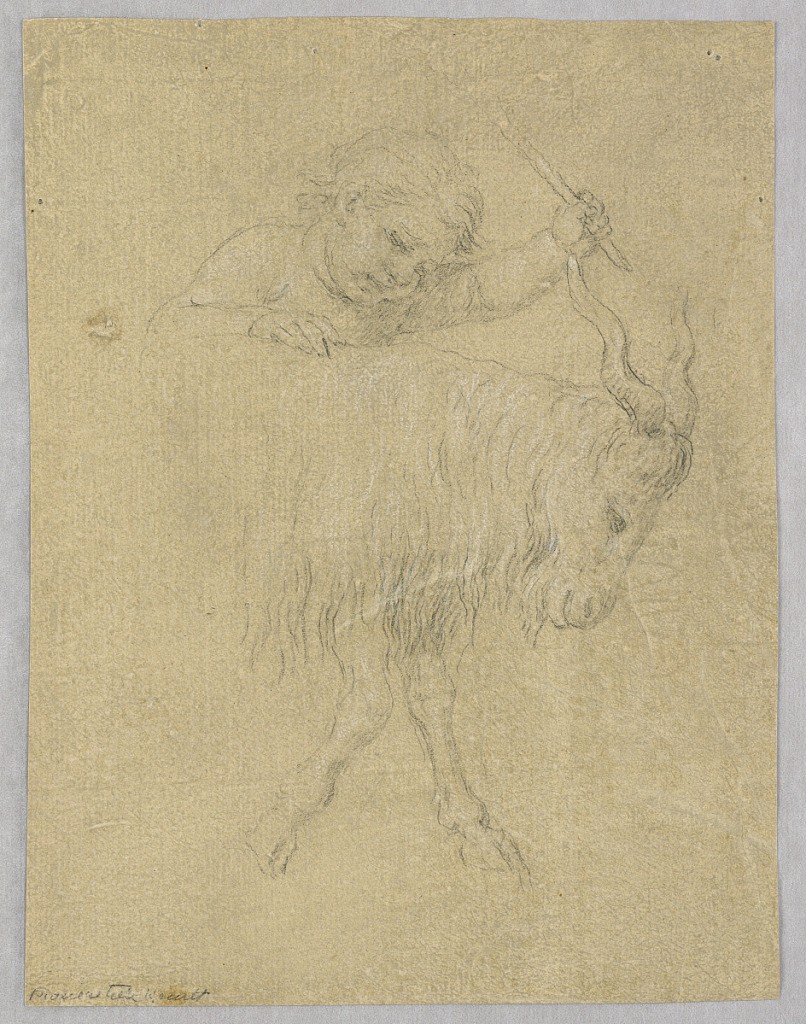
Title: A Boy Driving a Goat
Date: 1700-1750
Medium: Pencil, white heightening, gray paper
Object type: Drawing
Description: Vertical rectangle. The goat is in front if the boy, walking toward the right. The boy has his right forearm upon the back of the goat and holds up a stick with his left hand. Only the forepart of the goat and the upper part of the boy are drawn. The whole front is colored brown.